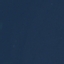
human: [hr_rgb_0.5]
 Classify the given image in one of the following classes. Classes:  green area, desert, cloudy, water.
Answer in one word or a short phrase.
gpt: water